Aerial crown-view tile of a tropical tree (Barro Colorado Island, Panama), acquired 20250414:
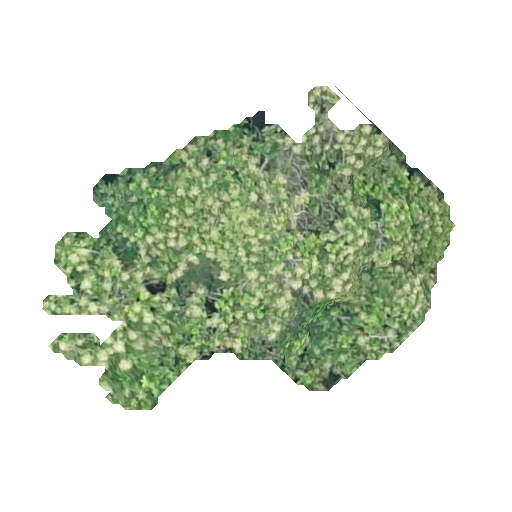
Species: Anacardium excelsum
GBIF accepted scientific name: Anacardium excelsum
Crown area: 119.701 m²